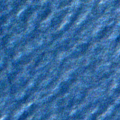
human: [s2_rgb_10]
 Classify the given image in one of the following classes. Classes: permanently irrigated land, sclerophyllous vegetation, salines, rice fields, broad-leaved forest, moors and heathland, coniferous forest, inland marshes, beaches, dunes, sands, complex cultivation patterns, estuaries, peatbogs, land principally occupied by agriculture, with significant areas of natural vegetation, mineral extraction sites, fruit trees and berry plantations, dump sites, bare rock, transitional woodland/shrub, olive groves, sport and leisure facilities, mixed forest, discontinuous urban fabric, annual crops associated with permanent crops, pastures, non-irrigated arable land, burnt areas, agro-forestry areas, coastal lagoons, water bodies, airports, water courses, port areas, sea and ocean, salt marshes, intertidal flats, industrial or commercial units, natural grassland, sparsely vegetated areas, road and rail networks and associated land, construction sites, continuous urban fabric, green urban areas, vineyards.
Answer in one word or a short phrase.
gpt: sea and ocean